Field crop: maize
Growth stage: 2
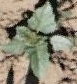
Species: datura